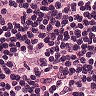
Metastatic tissue present: no